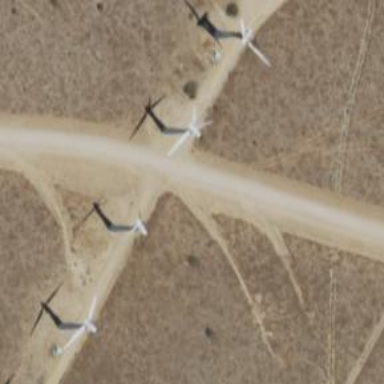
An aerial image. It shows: Wind power generator employing wind turbines.